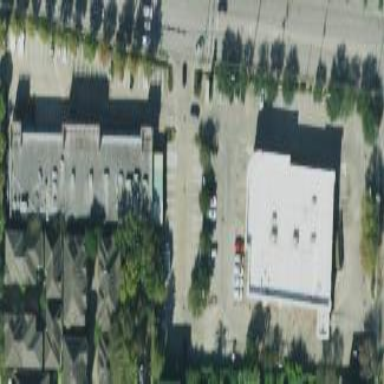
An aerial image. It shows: Retail area.